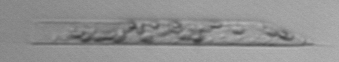
Label: Rhizosolenia